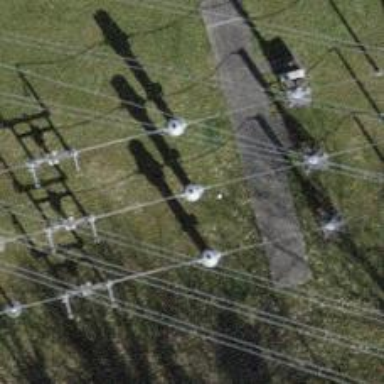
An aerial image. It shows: Switch for power supply.